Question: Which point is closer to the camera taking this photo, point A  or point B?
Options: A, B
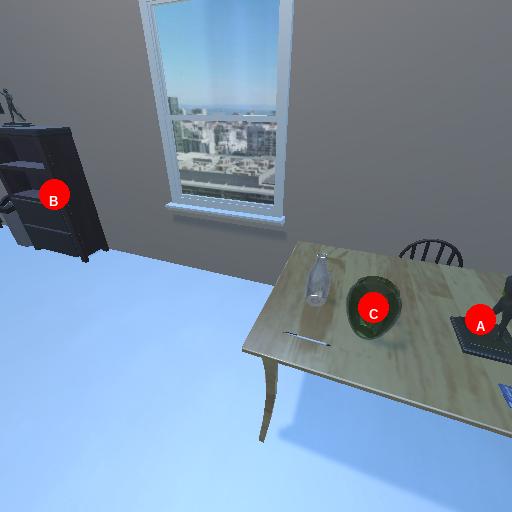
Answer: A